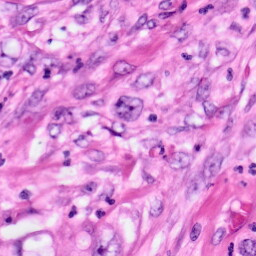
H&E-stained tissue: Pancreatic